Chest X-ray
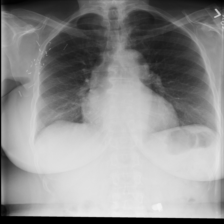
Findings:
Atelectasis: negative
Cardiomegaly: negative
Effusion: negative
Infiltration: negative
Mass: negative
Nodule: negative
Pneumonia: negative
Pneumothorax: negative
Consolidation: negative
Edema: negative
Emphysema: negative
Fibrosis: negative
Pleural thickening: negative
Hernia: negative